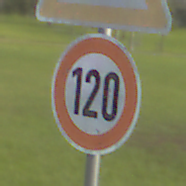
Verkehrszeichen: Geschwindigkeit120
Zusatzzeichen oben: VerengteFahrbahn
Umgebung: Outdoor, Suburban
Tageszeit: MorningAfternoon
Wetter: PartlyCloudy
Licht: Natural
Jahreszeit: NotSpecified
Kontrast: HighContrast